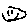
Label: smiley face